Question: I created a scipt and editor for it. Now I want to assosiate an icon with it like this:

How to do such thing? Cant find any <URL> on this.
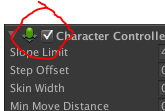
Answer: You can change the icon by selecting the Object in Project view. Then click the icon in the upper left corner in the Inspector. Then select 'Other'.
[Picture Guide] So after you have selected the script, click on the icon marked in red in the picture below:

Look at the picture below for guidance.